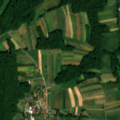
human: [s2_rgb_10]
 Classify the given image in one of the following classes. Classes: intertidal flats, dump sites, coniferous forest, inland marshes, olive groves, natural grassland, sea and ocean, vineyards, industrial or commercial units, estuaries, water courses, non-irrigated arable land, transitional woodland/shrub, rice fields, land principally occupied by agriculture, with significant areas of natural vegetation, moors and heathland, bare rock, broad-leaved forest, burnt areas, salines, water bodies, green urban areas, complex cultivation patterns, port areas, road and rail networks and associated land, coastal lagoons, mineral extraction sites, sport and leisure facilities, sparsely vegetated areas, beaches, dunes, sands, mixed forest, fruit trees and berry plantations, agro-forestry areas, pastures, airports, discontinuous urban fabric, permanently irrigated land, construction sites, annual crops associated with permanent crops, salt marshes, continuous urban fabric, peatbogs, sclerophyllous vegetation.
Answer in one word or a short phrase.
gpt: discontinuous urban fabric, non-irrigated arable land, land principally occupied by agriculture, with significant areas of natural vegetation, broad-leaved forest